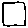
Label: square